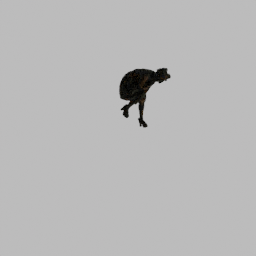
Label: people